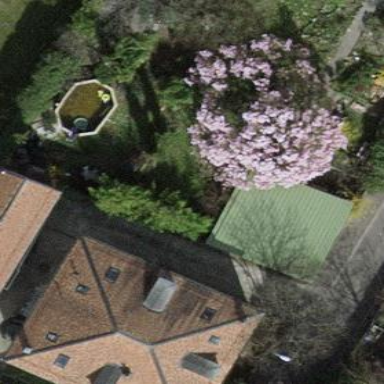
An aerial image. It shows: View of roof of building.